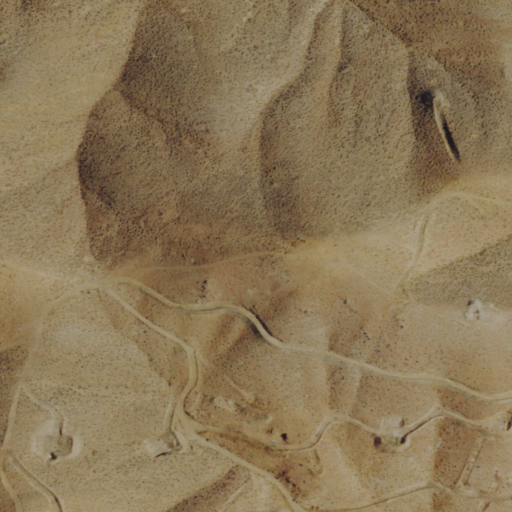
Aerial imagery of mountain in Nevada named Carson Hill containing shrub and barren land